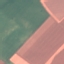
Land use / land cover: AnnualCrop